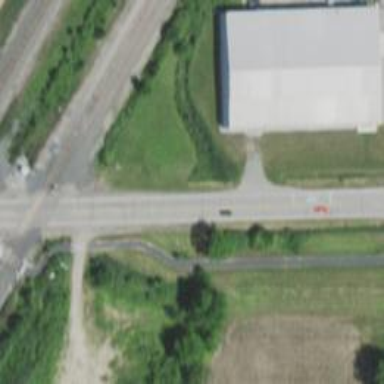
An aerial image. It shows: Asphalt cycleway.